Question: I have a horizontal Recylcer view which holds a list of items. Each item has a text view and image view to represent the item (e.g an image of a square and the text "Square" above the image). The recylcer view is inside of it's own
relative layout positioned at the top of the screen. What I need to do is drag an image from the recycler view and drop it outside of it into another layout that is below this one. However, the image that is dragged from the recycler view must not be removed, but instead a copy of the image should be placed into the outside layout. The image must also be dropped in the exact position in the layout where the user releases their finger. Is there any way to achieve this?
An example of this could be like in a game, where the user has a list of objects to drag and drop into the game world.
Here's an example to illustrate what I mean:

Adapter class for Recycler View:
'''
public class RecyclerAdapter extends RecyclerView.Adapter<RecyclerAdapter.ViewHolder> {
private List<ListItems> listItems;
private Context context;
public RecyclerAdapter(List<ListItems> listItems, Context context) {
this.listItems = listItems;
this.context = context;
}
@Override
public RecyclerAdapter.ViewHolder onCreateViewHolder(ViewGroup parent, int viewType) {
View v = LayoutInflater.from(parent.getContext())
.inflate(R.layout.layout_recycler_view_row_one, parent, false);
ViewHolder vh = new ViewHolder(v);
return vh;
}
@Override
public void onBindViewHolder(RecyclerAdapter.ViewHolder holder, int position) {
ListItems listItems = listItems.get(position);
holder.textView.setText(listItems.getItemName());
holder.imageView.setImageResource(listItems.getImageDrawable());
}
@Override
public int getItemCount() {
return listItems.size();
}
public class ViewHolder extends RecyclerView.ViewHolder {
public ImageView imageView;
public TextView textView;
public ViewHolder(View itemView) {
super(itemView);
imageView = (ImageView) itemView.findViewById(R.id.item_image_view);
textView = (TextView) itemView.findViewById(R.id.item_name_text_view);
}
}
'''
MainActivity.class:
'''
public class MainActivity extends AppCompatActivity {
RelativeLayout relativeLayoutMiddle;
private RecyclerView recyclerView;
private RecyclerView.LayoutManager layoutManager;
private RecyclerView.Adapter adapter;
private List<ListItems> listItems;
@Override
protected void onCreate(Bundle savedInstanceState) {
super.onCreate(savedInstanceState);
setContentView(R.layout.activity_main);
listItems = new ArrayList<>();
for (int i = 0; i < 4; i++) {
if(i==0)
{
ListItems listItems = new ListItems("Square", R.drawable.square);
listItems.add(listItems);
}
else if(i==1)
{
ListItems listItems = new ListItems("Circle", R.drawable.circle);
listItems.add(listItems);
}
else if(i==2)
{
ListItems listItems = new ListItems("Rectangle", R.drawable.rectangle);
listItems.add(listItems);
}
else if(i==3)
{
ListItems listItems = new ListItems("Triangle", R.drawable.triangle);
listItems.add(listItems);
}
}
recyclerView = (RecyclerView) findViewById(R.id.recycler_view);
recyclerView.setHasFixedSize(true);
layoutManager = new LinearLayoutManager(this, LinearLayoutManager.HORIZONTAL, false);
recyclerView.setLayoutManager(layoutManager);
adapter = new RecyclerAdapter(listItems, this);
recyclerView.setAdapter(adapter);
relativeLayoutMiddle = (RelativeLayout) findViewById(R.id.relativeLayoutMiddle);
'''
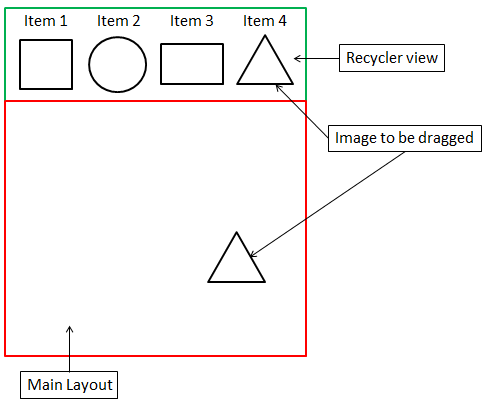
Answer: This can basically be accomplished in just a few lines of code using the <URL>.
1. Call View.startDragAndDrop
2. Attach a View.OnDragListener to your drop container
3. Wait for DragEvent.ACTION_DROP and then inflate and position your shape
In your 'RecyclerView.Adapter', attach a 'View.OnLongClickListener' and then call 'View.startDragAndDrop'. Something like:
'''
@Override
public ViewHolder onCreateViewHolder(ViewGroup parent, int viewType) {
final View v = LayoutInflater.from(parent.getContext())
.inflate(R.layout.layout_recycler_view_row_one, parent, false);
final ViewHolder holder = new ViewHolder(v);
final View shape = holder.imageView;
holder.itemView.setOnLongClickListener(v -> {
final ListItems item = listItems.get(holder.getAdapterPosition());
final DragData state = new DragData(item, shape.getWidth(), shape.getHeight());
final DragShadowBuilder shadow = new DragShadowBuilder(shape);
ViewCompat.startDragAndDrop(shape, null, shadow, state, 0);
return true;
});
return holder;
}
'''
'''
public class DragData {
public final ListItems item;
public final int width;
public final int height;
public DragData(ListItems item, int width, int height) {
this.item= item;
this.width = width;
this.height = height;
}
}
'''
In your 'Activity' or wherever you inflate your bottom container layout, call 'View.setOnDragListener' and when 'DragEvent.ACTION_DROP' is called we can inflate a copy of the 'View' you called 'startDragAndDrop' on. Something like:
'''
@Override
public boolean onDrag(View v, DragEvent event) {
switch (event.getAction()) {
case DragEvent.ACTION_DRAG_ENTERED:
dropContainer.setBackgroundColor(GREEN);
break;
case DragEvent.ACTION_DRAG_EXITED:
dropContainer.setBackgroundColor(RED);
break;
case DragEvent.ACTION_DRAG_ENDED:
dropContainer.setBackgroundColor(WHITE);
break;
case DragEvent.ACTION_DROP:
final float dropX = event.getX();
final float dropY = event.getY();
final DragData state = (DragData) event.getLocalState();
final ImageView shape = (ImageView) LayoutInflater.from(this).inflate(
R.layout.view_shape, dropContainer, false);
shape.setImageResource(state.item.getImageDrawable());
shape.setX(dropX - (float) state.width / 2);
shape.setY(dropY - (float) state.height / 2);
shape.getLayoutParams().width = state.width;
shape.getLayoutParams().height = state.height;
dropContainer.addView(shape);
break;
default:
break;
}
return true;
}
'''
Results